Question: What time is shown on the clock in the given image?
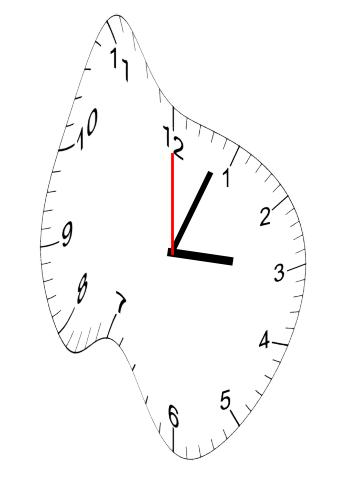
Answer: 03:04:00